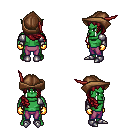
a pixel art fantasy rpg character, male body template, orc, green skin, steel arm armor, magenta pants, brunette right-swept hairstyle, leather cap, gold gloves, metal boots, four views (front, back, left, right), 2x2 character sprite sheet, small pixel art, hard edges, no anti-aliasing